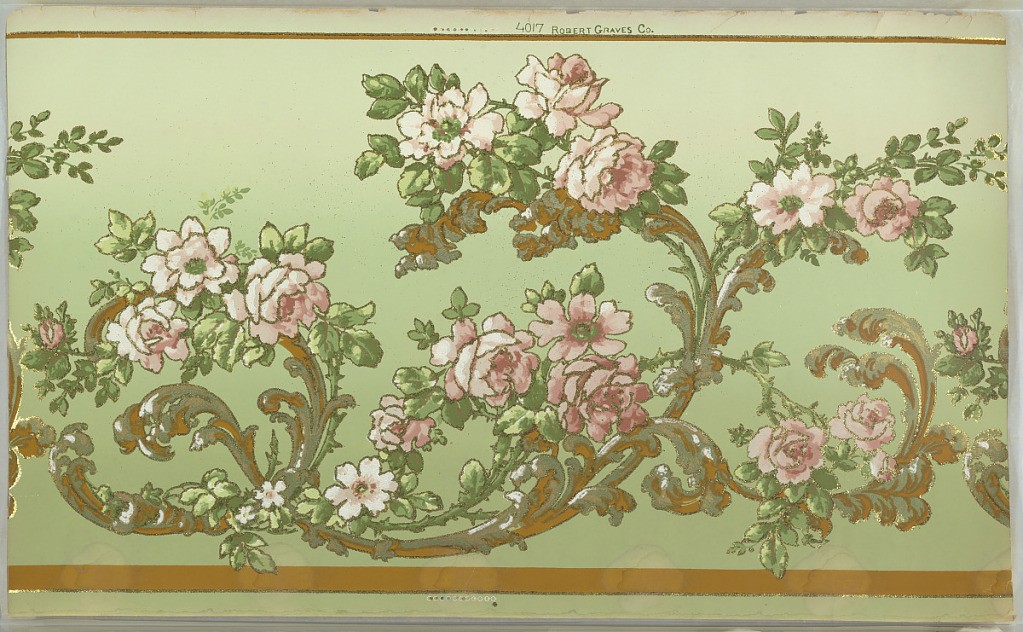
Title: Frieze
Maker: Robert Graves Co., New York, New York
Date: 1905–1915
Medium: Machine-printed paper, mica flakes
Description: Flitter frieze. Waving foliate scrolls with vining pink flowers. Ground shades from green to light green. Printed in greens, pinks, white, gold mica flakes (outlining design), liquid gold mica, and brown. Water damage along the bottom.
Printed in top selvedge: "Robert Graves Co. 4017"